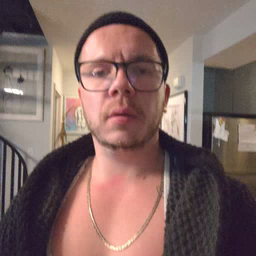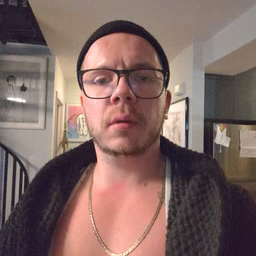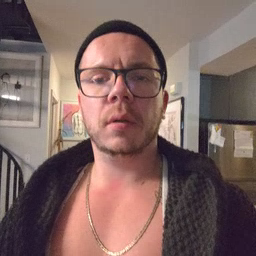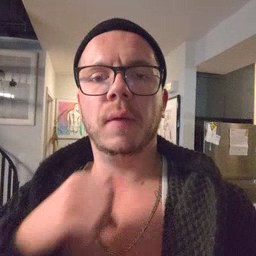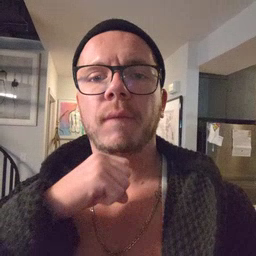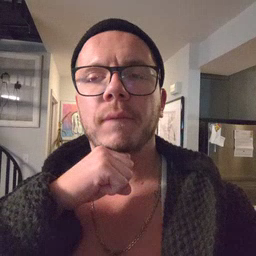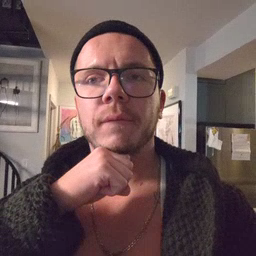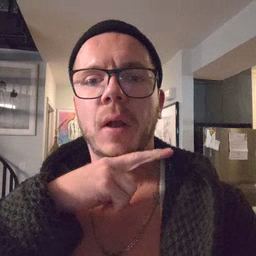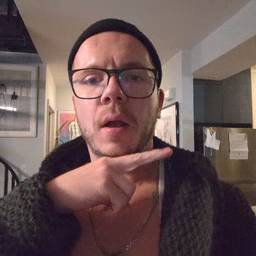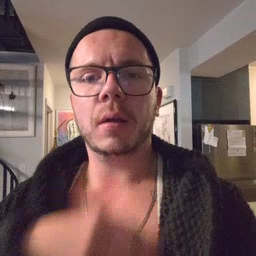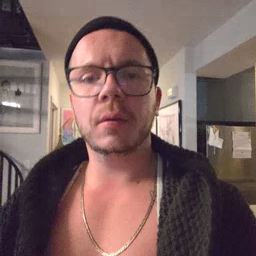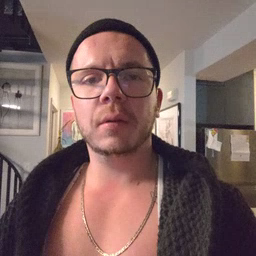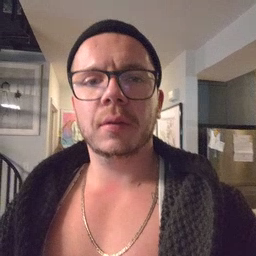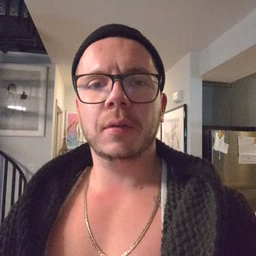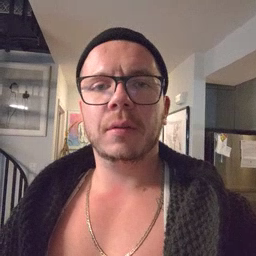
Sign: frog